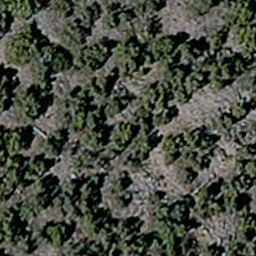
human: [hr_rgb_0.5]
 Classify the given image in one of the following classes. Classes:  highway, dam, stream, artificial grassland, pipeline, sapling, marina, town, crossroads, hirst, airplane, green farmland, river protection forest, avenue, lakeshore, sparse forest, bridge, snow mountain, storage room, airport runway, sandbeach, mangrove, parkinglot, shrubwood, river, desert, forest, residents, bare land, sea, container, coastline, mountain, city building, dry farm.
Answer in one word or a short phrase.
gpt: sparse forest